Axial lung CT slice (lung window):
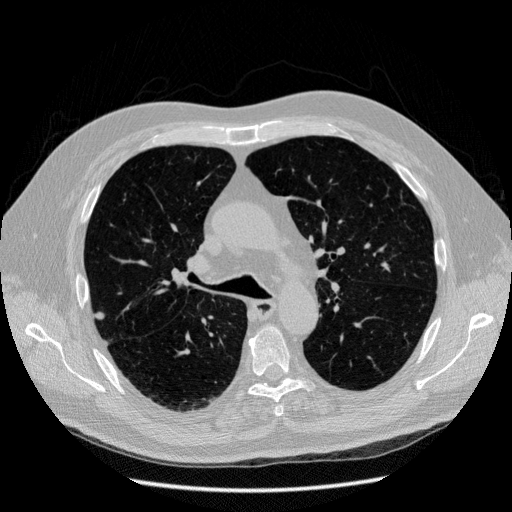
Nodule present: yes
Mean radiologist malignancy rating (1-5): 2.667